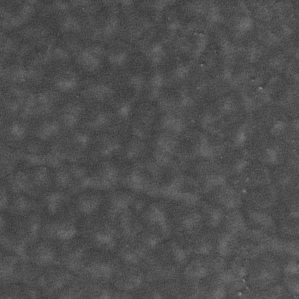
Label: frost